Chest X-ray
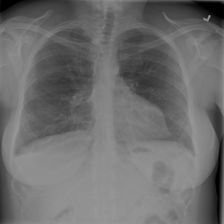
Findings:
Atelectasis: negative
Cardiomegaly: negative
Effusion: negative
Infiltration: negative
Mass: negative
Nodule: negative
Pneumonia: negative
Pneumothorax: negative
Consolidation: negative
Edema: negative
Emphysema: negative
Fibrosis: negative
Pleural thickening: negative
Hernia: negative